Question: My data is a 'table()' output on four variables (data is below).
I want to plot N per V3, filled by V1 and faceted by V2. But before, V1 shall be ordered by V4.
'''
temp$V1 <- reorder(temp$V1, temp$V4)
ggplot(temp, aes(x=V3, y=N, fill=V1)) +
geom_bar(binwidth = 10, stat="identity") +
ylab("") + xlab("") +
facet_grid(. ~ V2) +
scale_fill_discrete(name = "Journal") +
theme(legend.title = element_text(colour="black", size=14),
legend.direction="horizontal",
legend.position="bottom",
strip.text.x = element_text(size = 14),
axis.text = element_text(colour="black", size=10),
axis.ticks.x = element_blank(),
panel.grid.minor.x=element_blank(),
panel.grid.major.x=element_blank()
)
'''
But the bar elements are still not ordered according my desired rule for my output looks like

The order should be JBF, JFI, JMCB, JF, JFE, RFS. What am I doing wrong? Are there too many dimensions?
Here is the data:
'''
V1 V2 V3 V4 N
JBF 1998 with 0 97
JFI 1998 with 0 21
JMCB 1998 with 0 62
JBF 1999 with 0 93
JFI 1999 with 0 20
JMCB 1999 with 0 37
JBF 2000 with 0 112
JFI 2000 with 0 29
JMCB 2000 with 0 65
JBF 2009 with 0 247
JFI 2009 with 0 40
JMCB 2009 with 0 126
JBF 2010 with 0 299
JFI 2010 with 0 27
JMCB 2010 with 0 110
JBF 2011 with 0 311
JFI 2011 with 0 34
JMCB 2011 with 0 120
JBF 1998 without 0 29
JMCB 1998 without 0 9
JBF 1999 without 0 62
JMCB 1999 without 0 16
JBF 2000 without 0 37
JFI 2000 without 0 2
JMCB 2000 without 0 20
JBF 2009 without 0 158
JFI 2009 without 0 2
JMCB 2009 without 0 23
JBF 2010 without 0 153
JFI 2010 without 0 2
JMCB 2010 without 0 28
JBF 2011 without 0 133
JFI 2011 without 0 1
JMCB 2011 without 0 12
JF 1998 with 1 133
JFE 1998 with 1 91
RFS 1998 with 1 44
JF 1999 with 1 134
JFE 1999 with 1 101
RFS 1999 with 1 72
JF 2000 with 1 147
JFE 2000 with 1 101
RFS 2000 with 1 74
JF 2009 with 1 154
JFE 2009 with 1 181
RFS 2009 with 1 284
JF 2010 with 1 128
JFE 2010 with 1 179
RFS 2010 with 1 218
JF 2011 with 1 103
JFE 2011 with 1 249
RFS 2011 with 1 189
JF 1998 without 1 12
JFE 1998 without 1 2
JF 1999 without 1 18
JFE 1999 without 1 2
RFS 1999 without 1 3
JF 2000 without 1 8
JFE 2000 without 1 6
RFS 2000 without 1 2
JF 2009 without 1 6
JFE 2009 without 1 4
RFS 2009 without 1 4
JFE 2010 without 1 9
RFS 2010 without 1 8
JF 2011 without 1 3
JFE 2011 without 1 7
RFS 2011 without 1 9
'''
'dput(temp)'
'''
structure(list(V1 = structure(c(3L, 2L, 1L, 3L, 2L, 1L, 3L, 2L,
1L, 3L, 2L, 1L, 3L, 2L, 1L, 3L, 2L, 1L, 3L, 1L, 3L, 1L, 3L, 2L,
1L, 3L, 2L, 1L, 3L, 2L, 1L, 3L, 2L, 1L, 6L, 4L, 5L, 6L, 4L, 5L,
6L, 4L, 5L, 6L, 4L, 5L, 6L, 4L, 5L, 6L, 4L, 5L, 6L, 4L, 6L, 4L,
5L, 6L, 4L, 5L, 6L, 4L, 5L, 4L, 5L, 6L, 4L, 5L), .Label = c("JMCB",
"JFI", "JBF", "JFE", "RFS", "JF"), class = c("ordered", "factor"
)), V2 = c("1998", "1998", "1998", "1999", "1999", "1999", "2000",
"2000", "2000", "2009", "2009", "2009", "2010", "2010", "2010",
"2011", "2011", "2011", "1998", "1998", "1999", "1999", "2000",
"2000", "2000", "2009", "2009", "2009", "2010", "2010", "2010",
"2011", "2011", "2011", "1998", "1998", "1998", "1999", "1999",
"1999", "2000", "2000", "2000", "2009", "2009", "2009", "2010",
"2010", "2010", "2011", "2011", "2011", "1998", "1998", "1999",
"1999", "1999", "2000", "2000", "2000", "2009", "2009", "2009",
"2010", "2010", "2011", "2011", "2011"), V3 = c("with", "with",
"with", "with", "with", "with", "with", "with", "with", "with",
"with", "with", "with", "with", "with", "with", "with", "with",
"without", "without", "without", "without", "without", "without",
"without", "without", "without", "without", "without", "without",
"without", "without", "without", "without", "with", "with", "with",
"with", "with", "with", "with", "with", "with", "with", "with",
"with", "with", "with", "with", "with", "with", "with", "without",
"without", "without", "without", "without", "without", "without",
"without", "without", "without", "without", "without", "without",
"without", "without", "without"), V4 = c("0", "0", "0", "0",
"0", "0", "0", "0", "0", "0", "0", "0", "0", "0", "0", "0", "0",
"0", "0", "0", "0", "0", "0", "0", "0", "0", "0", "0", "0", "0",
"0", "0", "0", "0", "1", "1", "1", "1", "1", "1", "1", "1", "1",
"1", "1", "1", "1", "1", "1", "1", "1", "1", "1", "1", "1", "1",
"1", "1", "1", "1", "1", "1", "1", "1", "1", "1", "1", "1"),
N = c(97L, 21L, 62L, 93L, 20L, 37L, 112L, 29L, 65L, 247L,
40L, 126L, 299L, 27L, 110L, 311L, 34L, 120L, 29L, 9L, 62L,
16L, 37L, 2L, 20L, 158L, 2L, 23L, 153L, 2L, 28L, 133L, 1L,
12L, 133L, 91L, 44L, 134L, 101L, 72L, 147L, 101L, 74L, 154L,
181L, 284L, 128L, 179L, 218L, 103L, 249L, 189L, 12L, 2L,
18L, 2L, 3L, 8L, 6L, 2L, 6L, 4L, 4L, 9L, 8L, 3L, 7L, 9L)), .Names = c("V1",
"V2", "V3", "V4", "N"), class = c("data.table", "data.frame"), row.names = c(NA,
-68L), .internal.selfref = <pointer: 0x318e998>)
'''
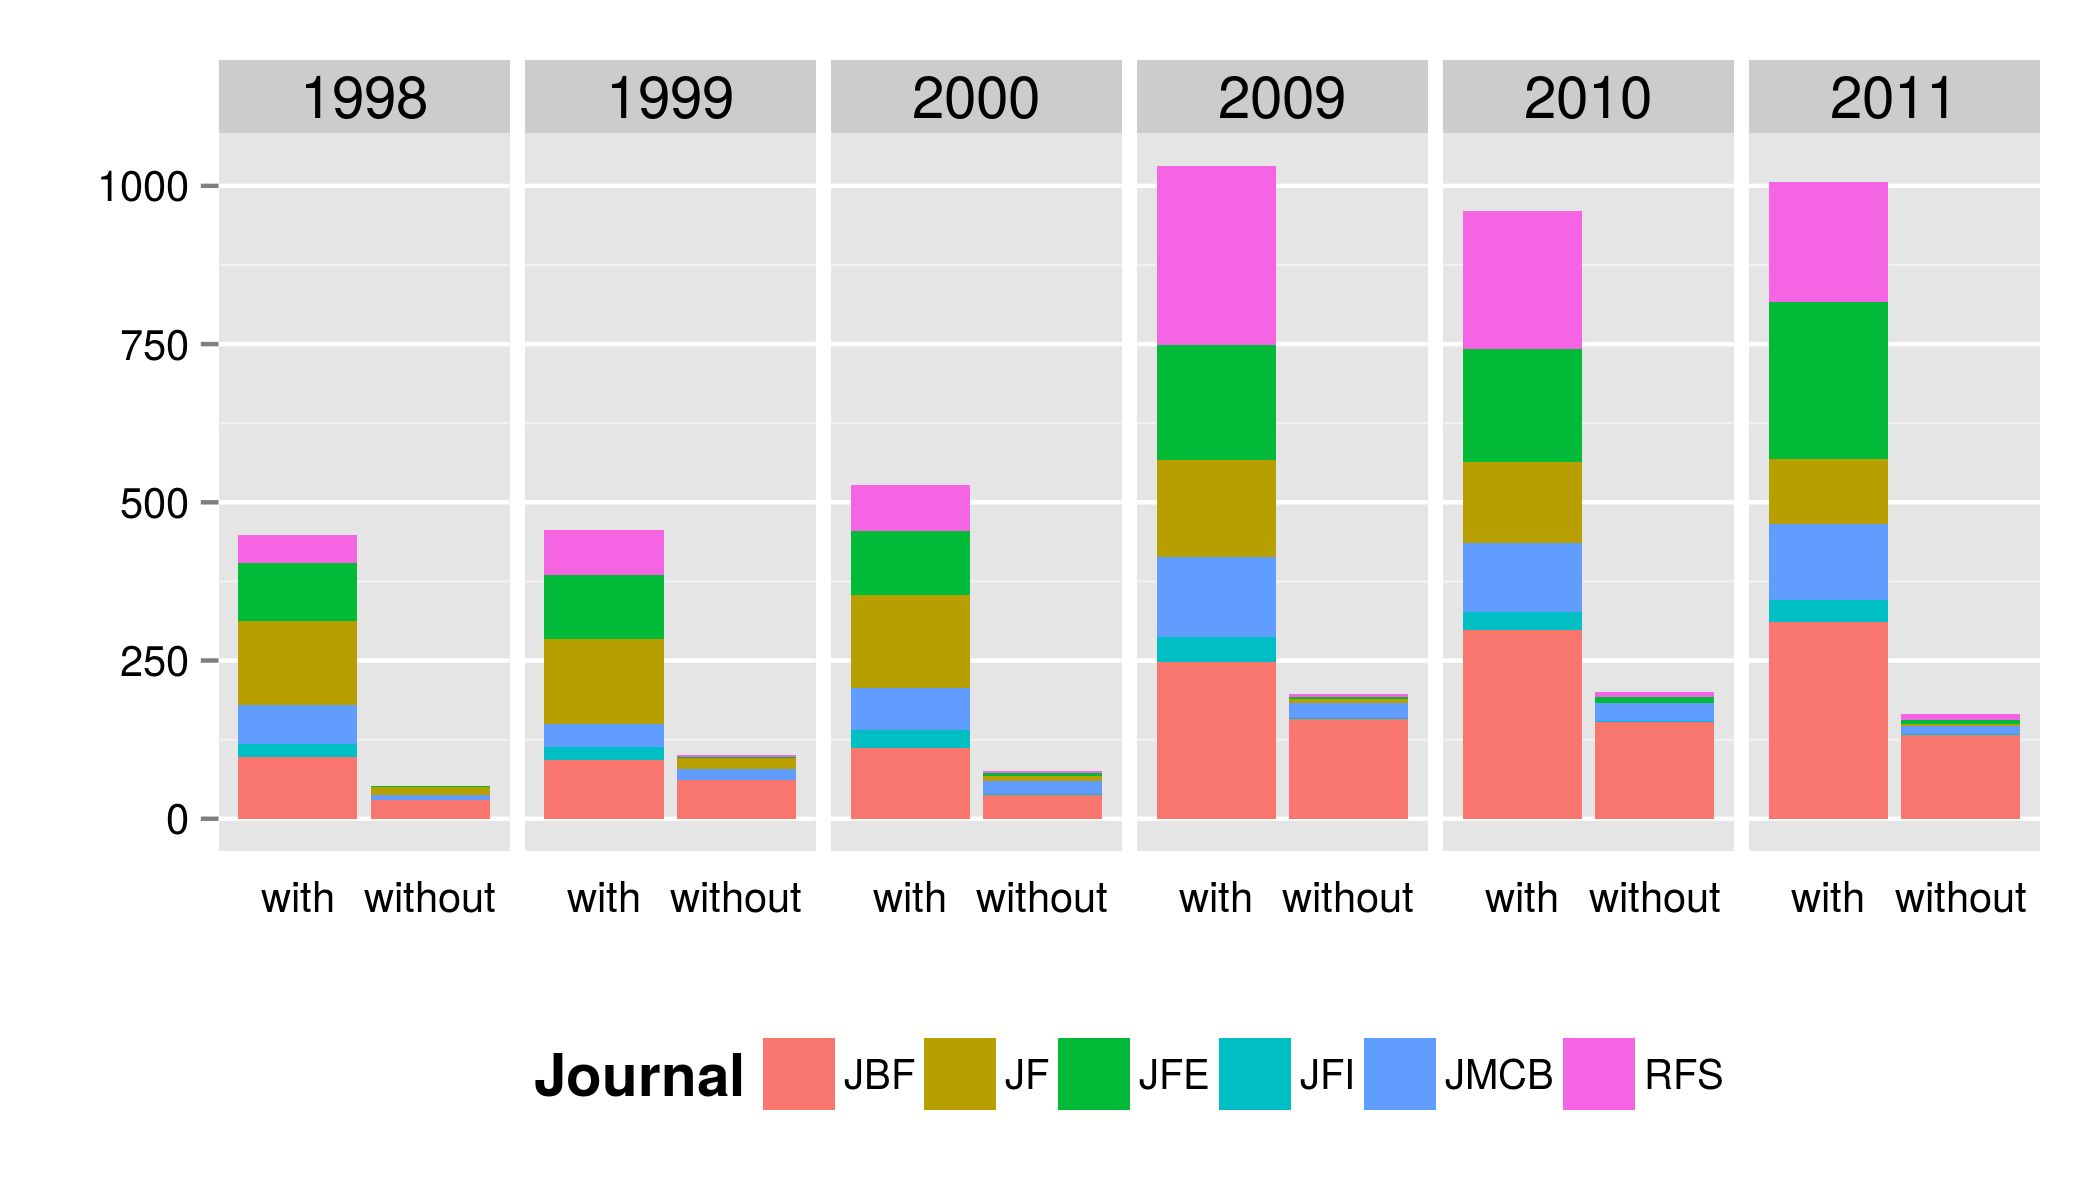
Answer: The only command missing was to redefined 'temp' before plotting:
'''
temp <- temp[order(temp$V1), ]
'''
Because in this case, 'temp' is really ordered and not just virtually.